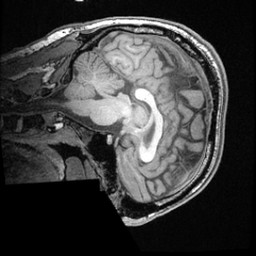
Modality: T1w
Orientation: sagittal
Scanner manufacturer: ge
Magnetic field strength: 3 T
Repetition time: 0.008572 s
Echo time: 0.003384 s